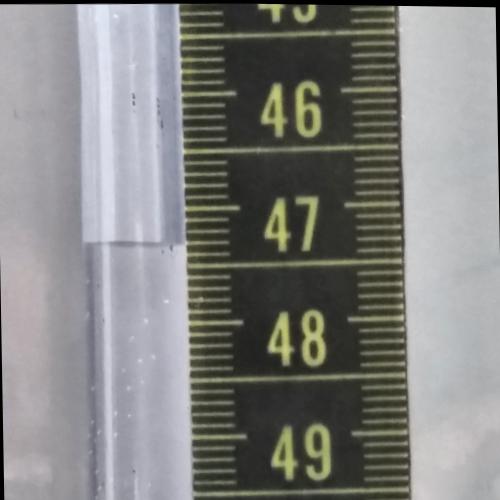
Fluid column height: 47.3 cm